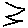
Label: zigzag